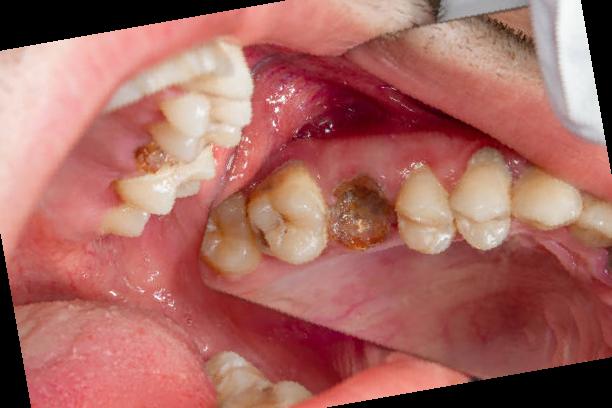
Condition: Gingivitis